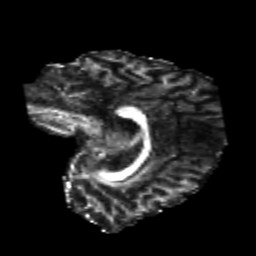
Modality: FA
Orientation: sagittal
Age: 21
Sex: female
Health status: healthy
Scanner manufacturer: philips
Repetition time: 7.7 s
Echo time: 0.09123 s